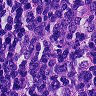
Metastatic tissue present: no